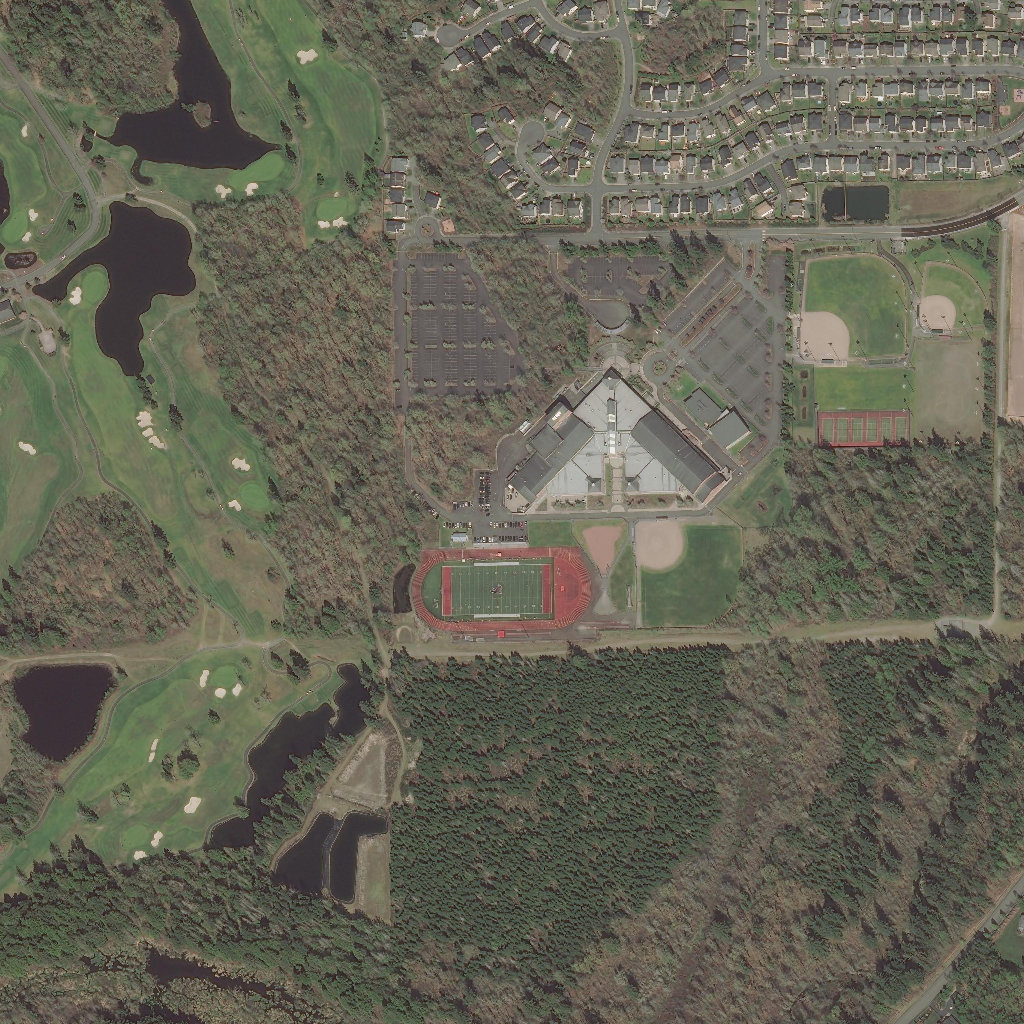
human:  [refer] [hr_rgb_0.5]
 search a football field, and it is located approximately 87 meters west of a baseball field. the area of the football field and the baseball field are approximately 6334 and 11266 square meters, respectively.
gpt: <box>[[43, 54, 53, 60, 0]]</box>

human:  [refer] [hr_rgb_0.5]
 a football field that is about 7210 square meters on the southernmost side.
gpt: <box>[[42, 54, 54, 60, 0]]</box>

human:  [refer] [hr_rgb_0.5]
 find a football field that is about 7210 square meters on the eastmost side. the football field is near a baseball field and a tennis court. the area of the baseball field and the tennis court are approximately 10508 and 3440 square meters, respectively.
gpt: <box>[[43, 54, 53, 60, 0]]</box>

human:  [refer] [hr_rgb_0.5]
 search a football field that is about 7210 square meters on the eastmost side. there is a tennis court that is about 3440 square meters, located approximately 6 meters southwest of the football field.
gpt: <box>[[43, 55, 53, 60, 0]]</box>